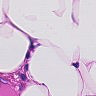
Metastatic tissue present: no